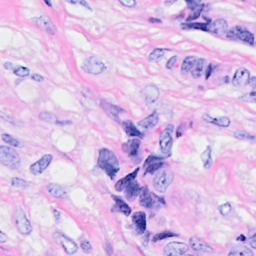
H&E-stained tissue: Breast